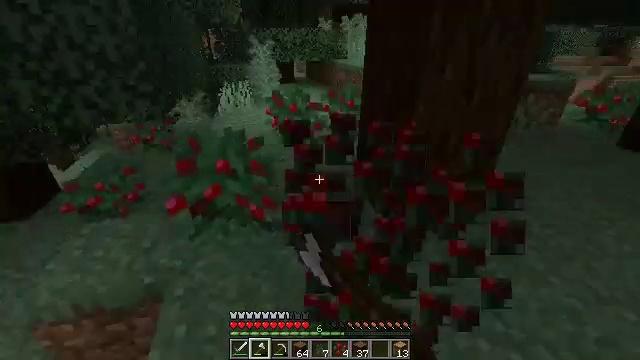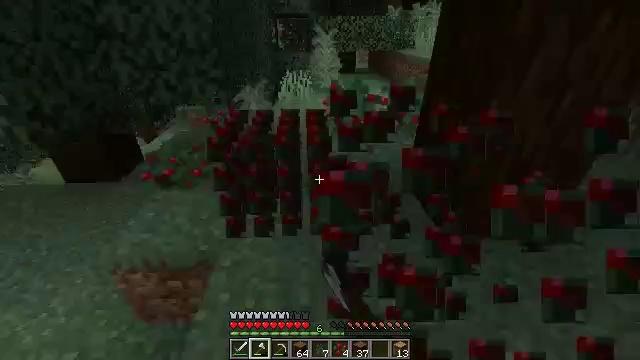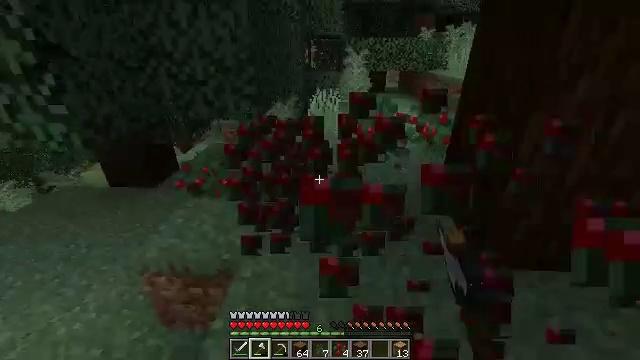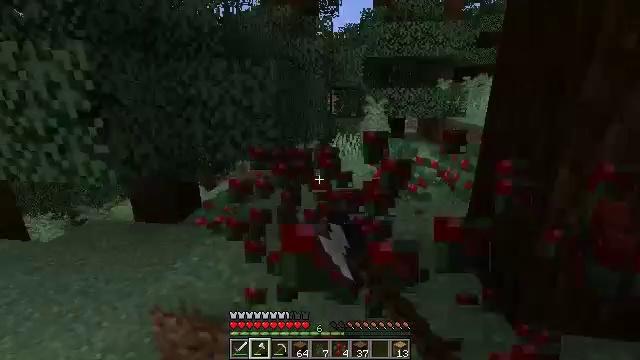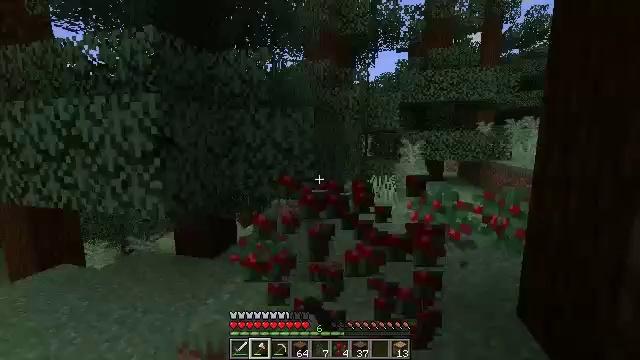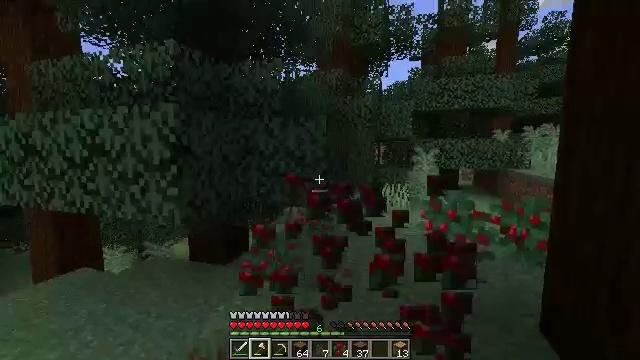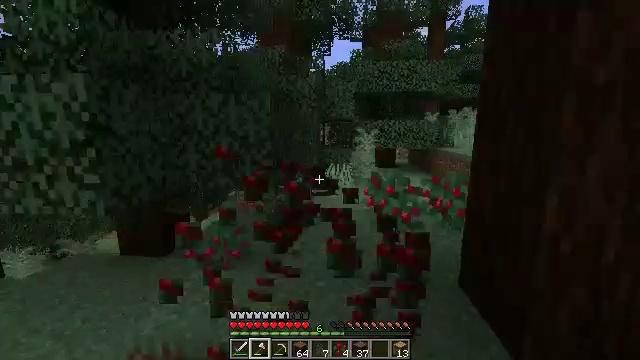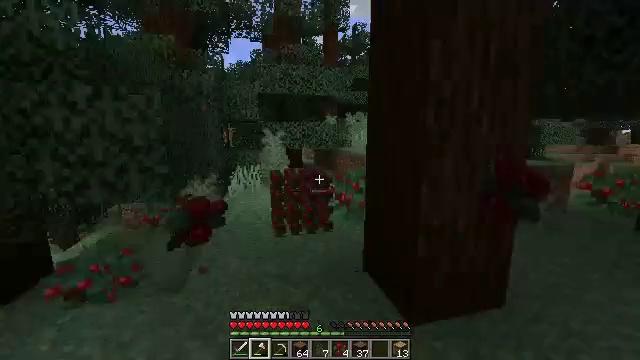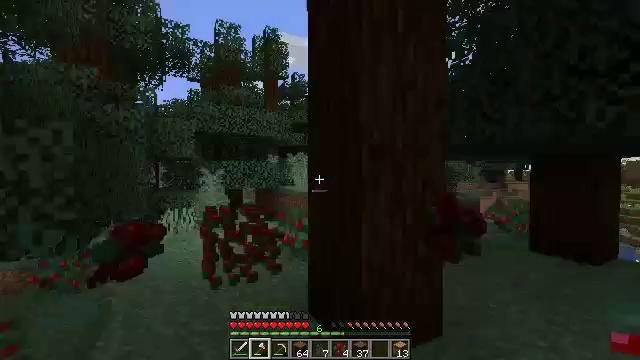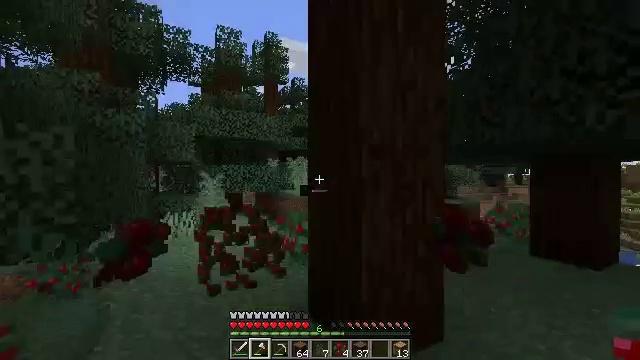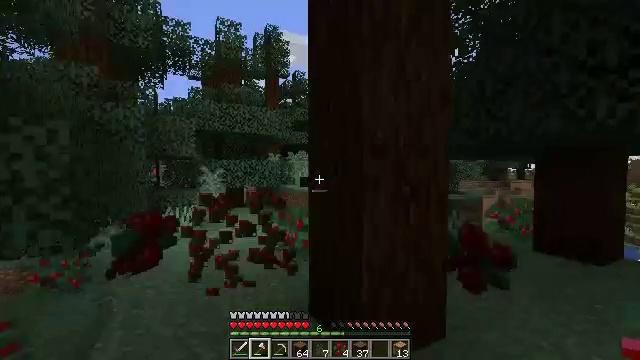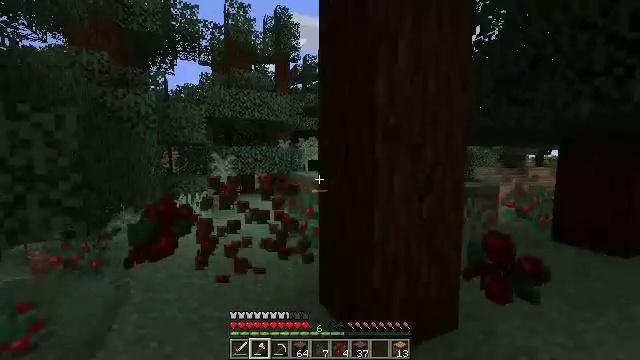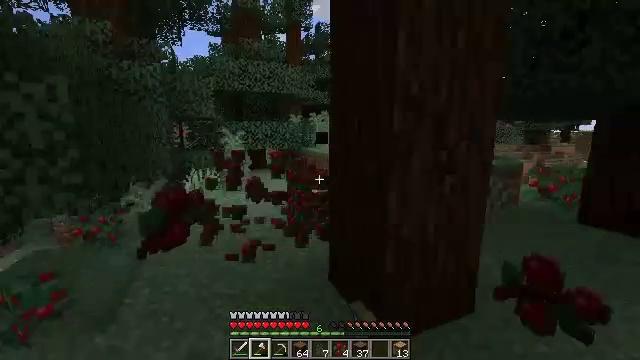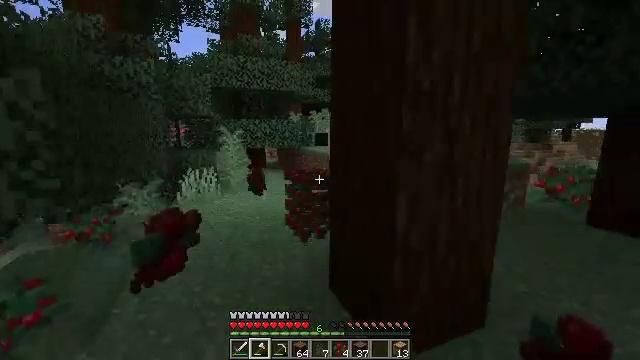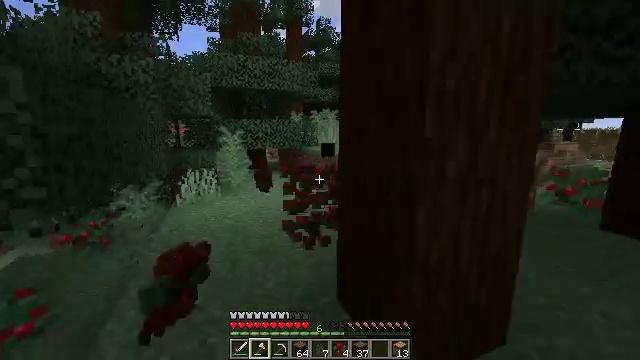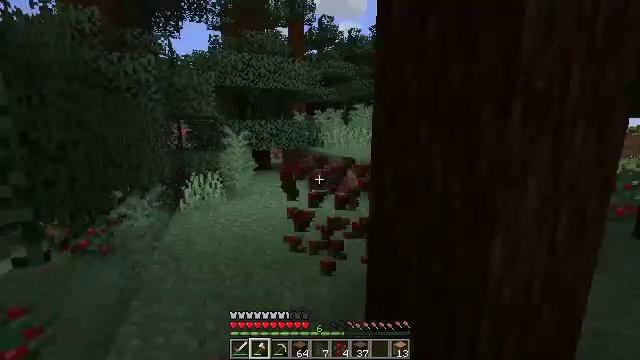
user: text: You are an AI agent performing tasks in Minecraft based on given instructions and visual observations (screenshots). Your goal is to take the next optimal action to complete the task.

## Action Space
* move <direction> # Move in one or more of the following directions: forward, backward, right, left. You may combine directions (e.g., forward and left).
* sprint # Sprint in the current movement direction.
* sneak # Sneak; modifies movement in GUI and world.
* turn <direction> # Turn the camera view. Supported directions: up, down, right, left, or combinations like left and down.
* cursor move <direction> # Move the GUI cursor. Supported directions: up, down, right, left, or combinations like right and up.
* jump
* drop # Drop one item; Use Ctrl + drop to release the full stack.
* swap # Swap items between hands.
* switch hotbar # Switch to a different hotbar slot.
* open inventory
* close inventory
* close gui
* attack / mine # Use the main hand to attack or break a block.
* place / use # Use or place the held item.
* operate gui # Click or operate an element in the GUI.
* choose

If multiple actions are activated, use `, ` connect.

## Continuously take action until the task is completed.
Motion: motion action
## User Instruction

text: Mine the sweet berry bush.
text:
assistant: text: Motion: turn left and down, attack / mine
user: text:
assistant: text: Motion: turn left and up, attack / mine
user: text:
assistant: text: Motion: turn left and up, attack / mine
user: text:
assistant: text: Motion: turn left and up, attack / mine
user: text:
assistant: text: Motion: turn left and up, attack / mine
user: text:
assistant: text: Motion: turn right and down, attack / mine
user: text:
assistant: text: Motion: turn right, attack / mine
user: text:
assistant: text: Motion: turn right and up, attack / mine
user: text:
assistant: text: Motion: attack / mine
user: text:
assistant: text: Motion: move forward, turn down, attack / mine
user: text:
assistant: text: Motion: move forward, turn left and down, attack / mine
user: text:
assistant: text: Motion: move forward, turn left and down, attack / mine
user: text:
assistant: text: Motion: move forward and move left, attack / mine
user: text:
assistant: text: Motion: move forward and move left, attack / mine
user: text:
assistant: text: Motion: move forward and move left, attack / mine
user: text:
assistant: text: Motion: move forward and move left, attack / mine
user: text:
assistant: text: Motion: move forward and move left, turn right, attack / mine
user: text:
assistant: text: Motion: turn right and down
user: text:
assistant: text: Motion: turn right and down
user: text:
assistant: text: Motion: turn right, attack / mine
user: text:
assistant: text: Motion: attack / mine
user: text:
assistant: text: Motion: turn right and up, attack / mine
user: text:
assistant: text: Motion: turn right, attack / mine
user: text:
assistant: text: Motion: move right, attack / mine
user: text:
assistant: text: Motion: move right, turn left, attack / mine
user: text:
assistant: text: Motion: move forward and move right, turn left and down, attack / mine
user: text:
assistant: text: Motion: attack / mine